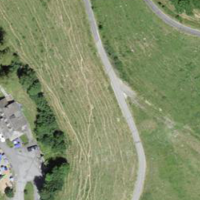
EUNIS habitat code: 23
Species observed at this site:
Tussilago farfara
Apis mellifera
Regulus ignicapilla
Achillea millefolium
Carduelis carduelis
Trifolium pratense